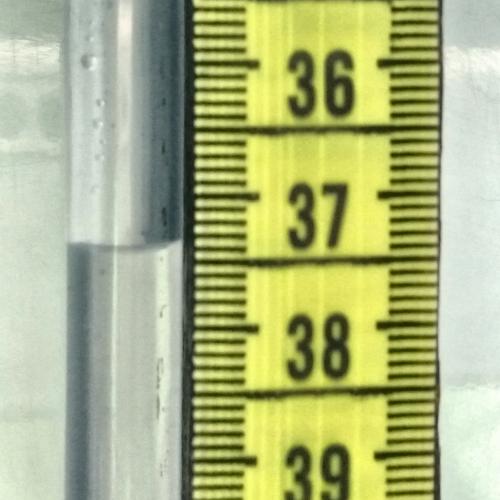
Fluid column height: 37.4 cm